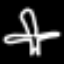
Label: airplane